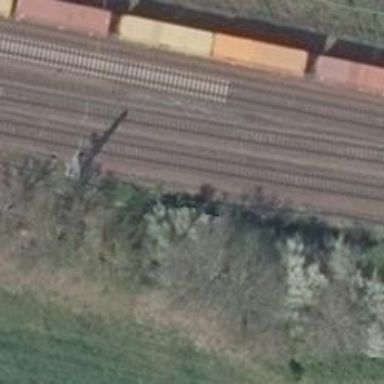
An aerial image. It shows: Railway with electrified contact lines running along embankment.